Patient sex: M
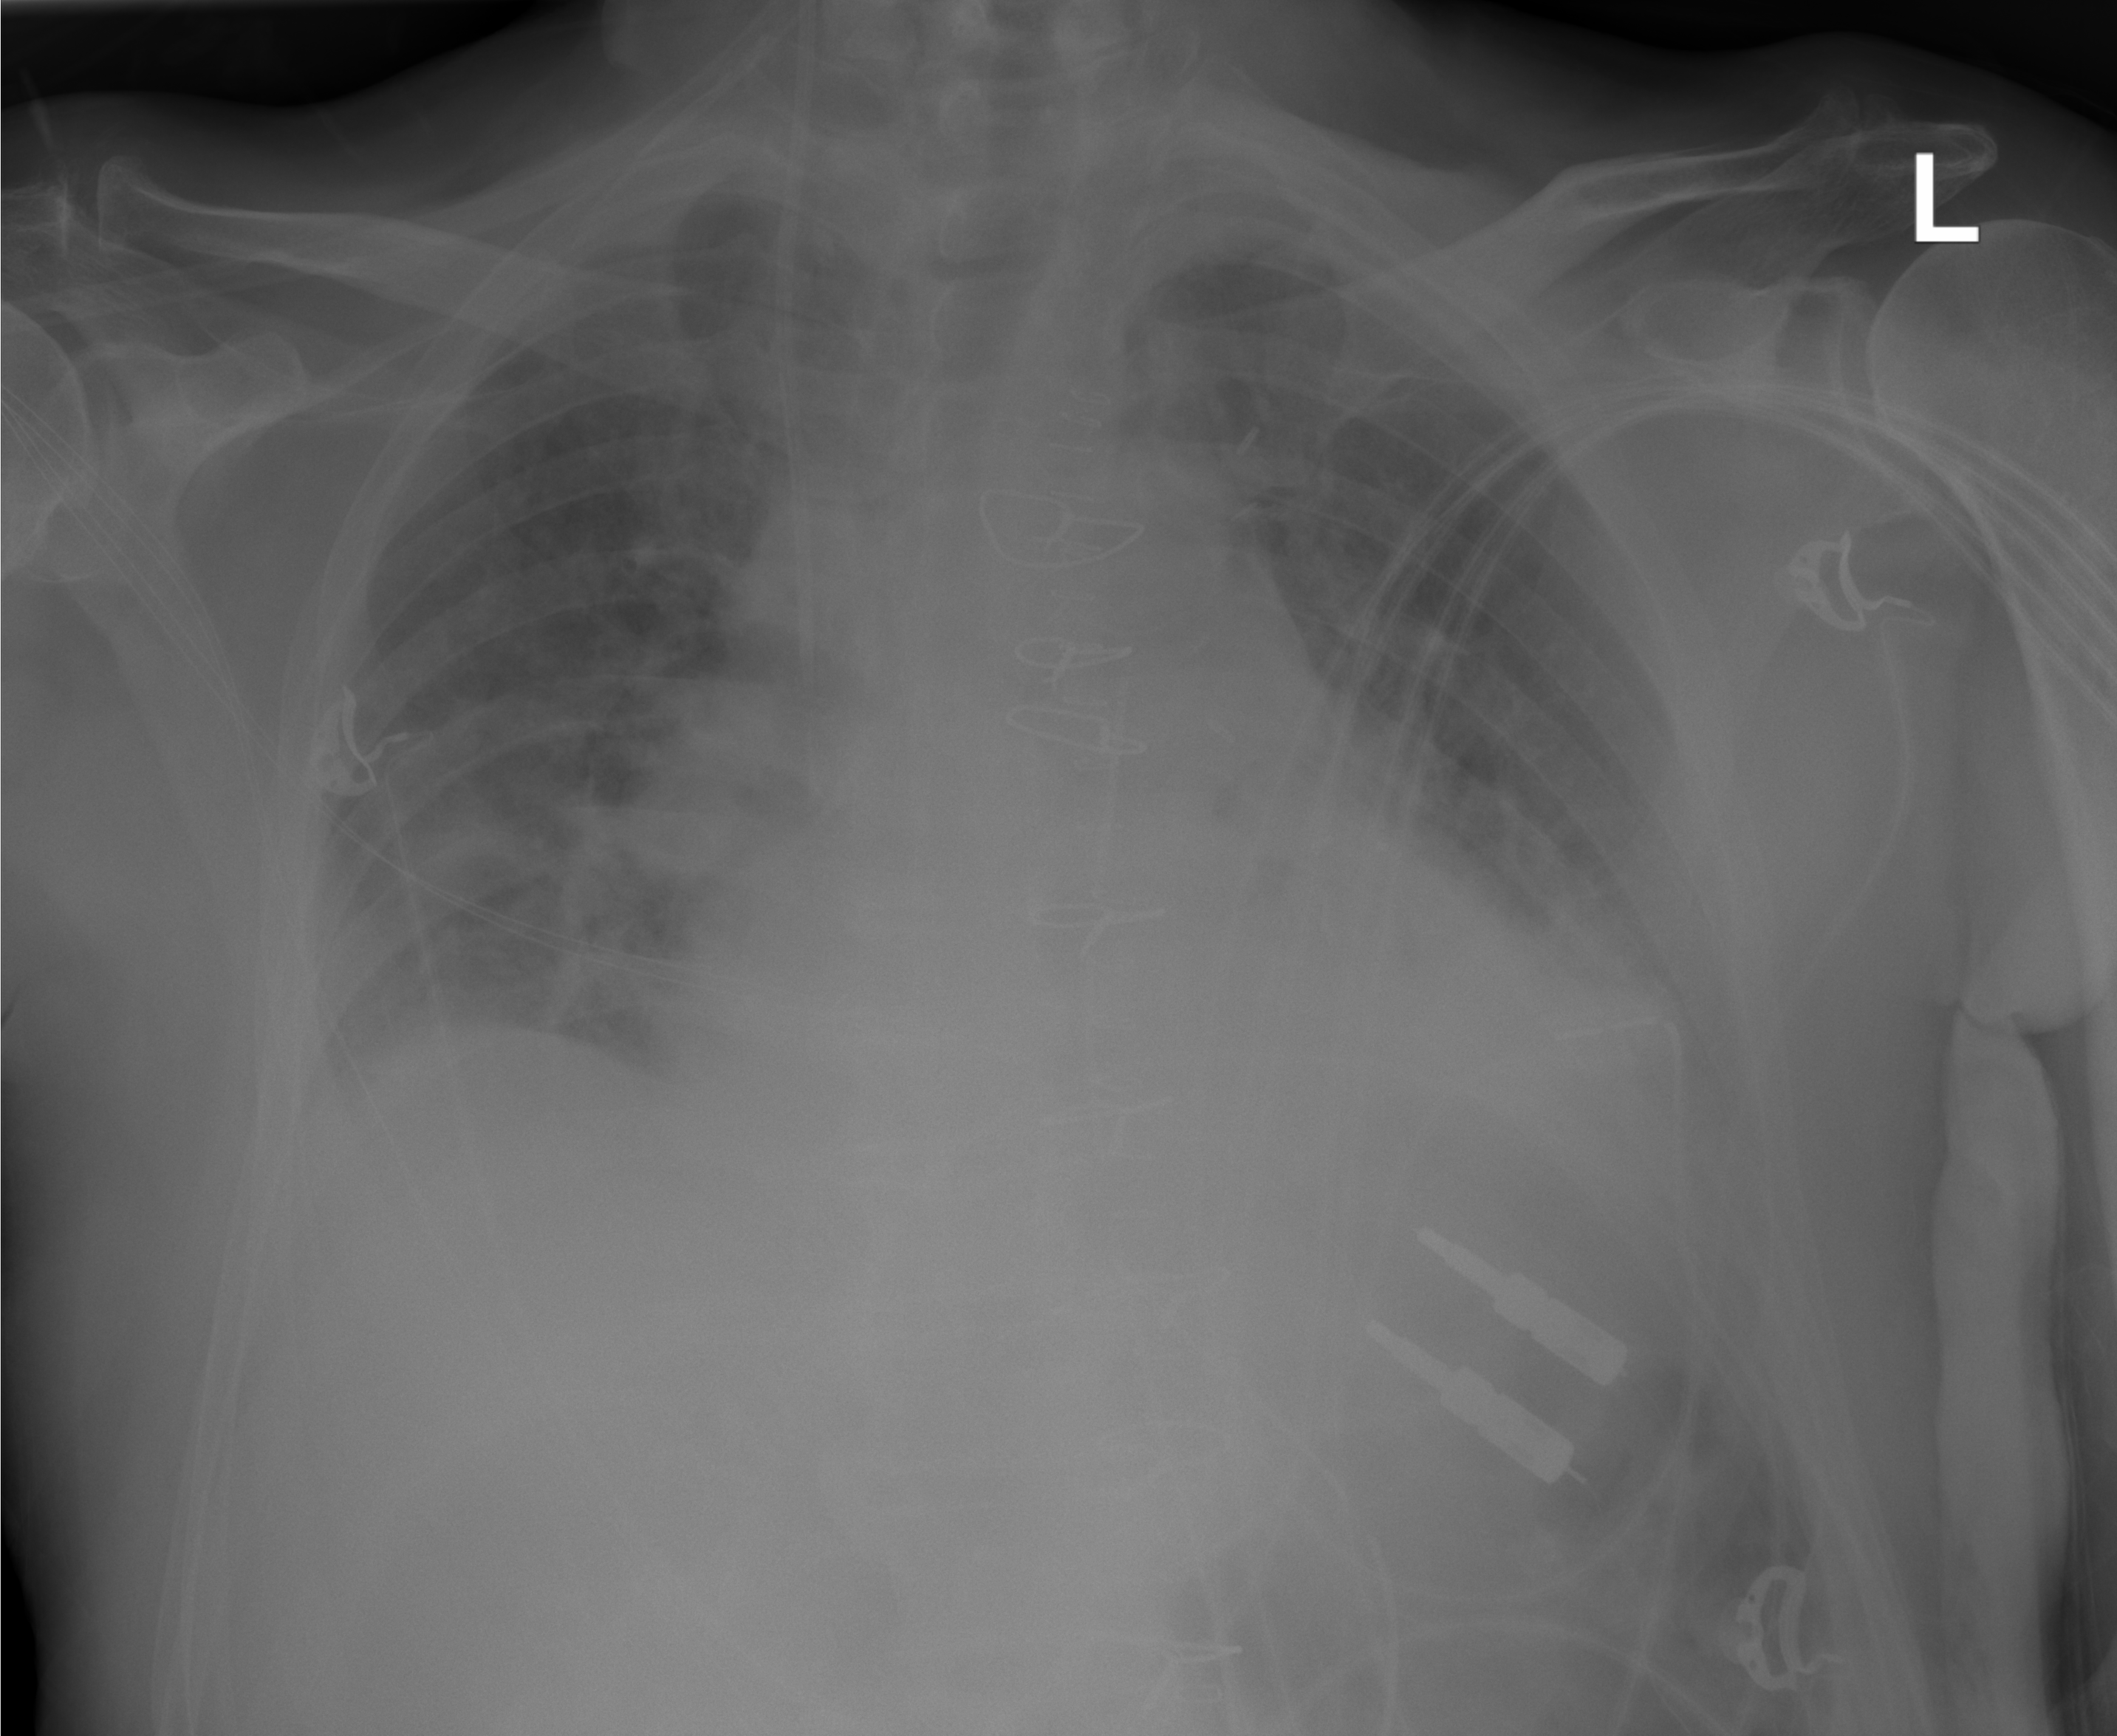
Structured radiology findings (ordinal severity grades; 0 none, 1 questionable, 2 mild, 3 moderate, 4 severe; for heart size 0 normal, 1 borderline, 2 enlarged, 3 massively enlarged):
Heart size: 0
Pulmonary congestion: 2
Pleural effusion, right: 1
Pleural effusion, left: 2
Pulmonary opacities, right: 0
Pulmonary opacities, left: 2
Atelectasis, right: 1
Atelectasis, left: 2